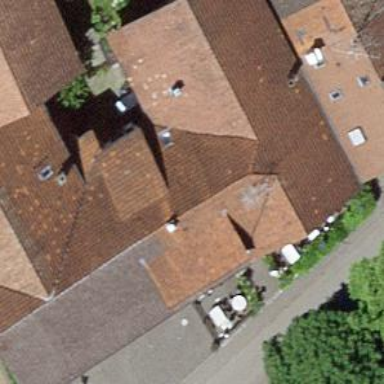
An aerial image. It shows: Restaurant.